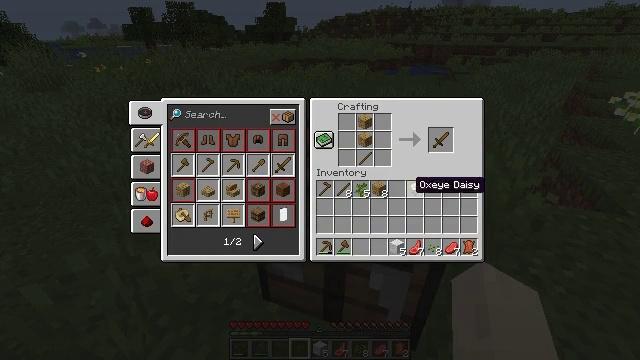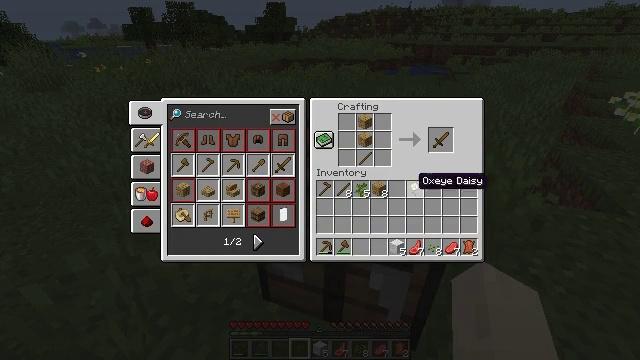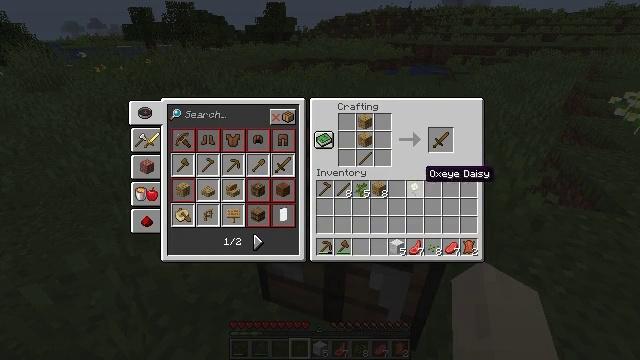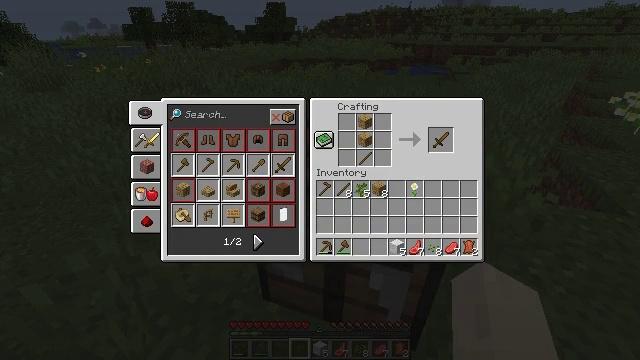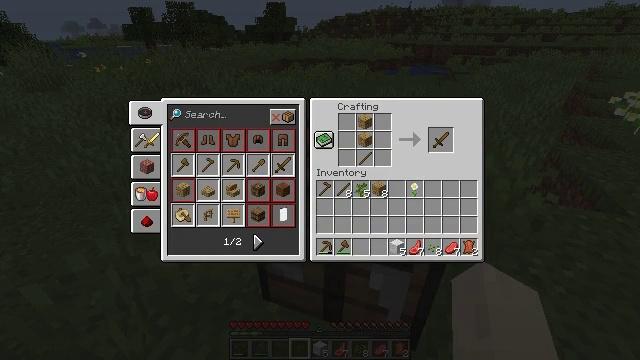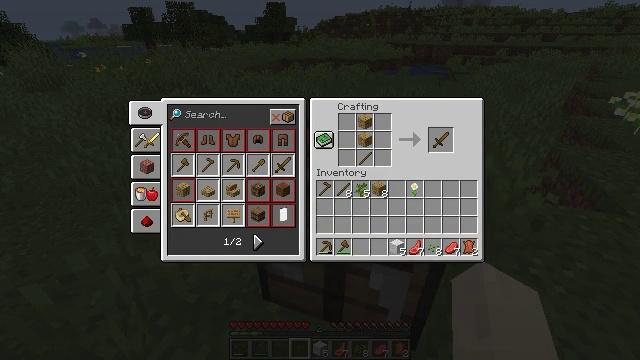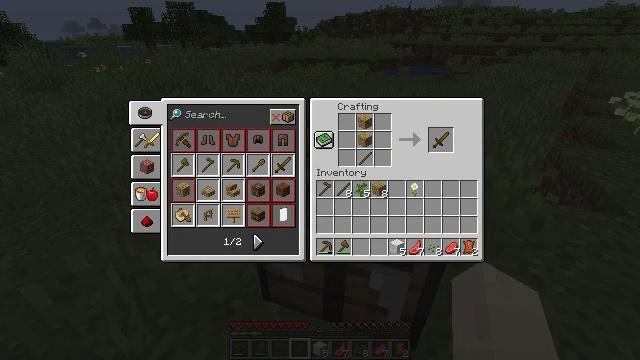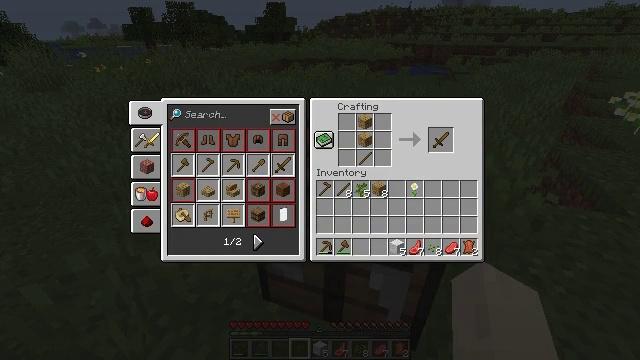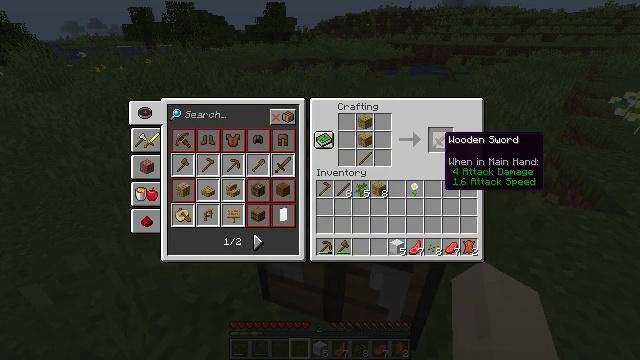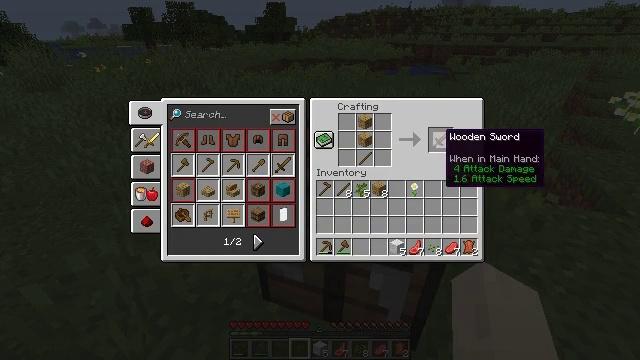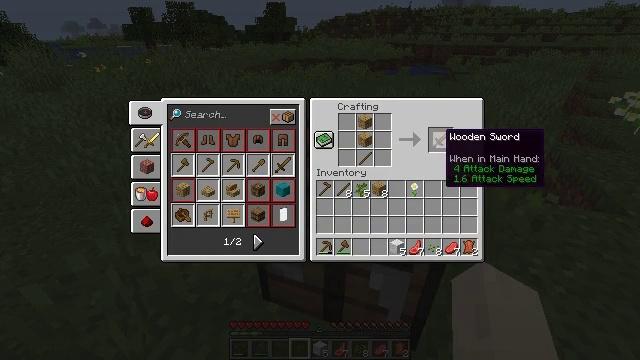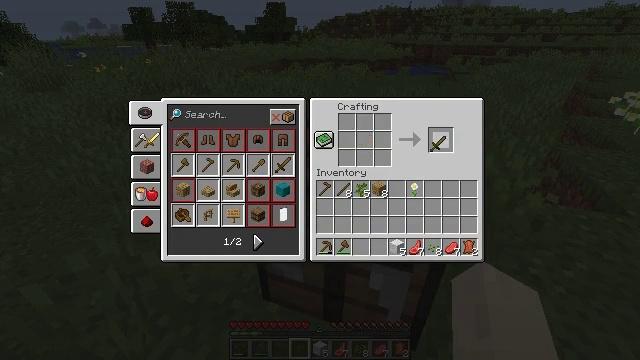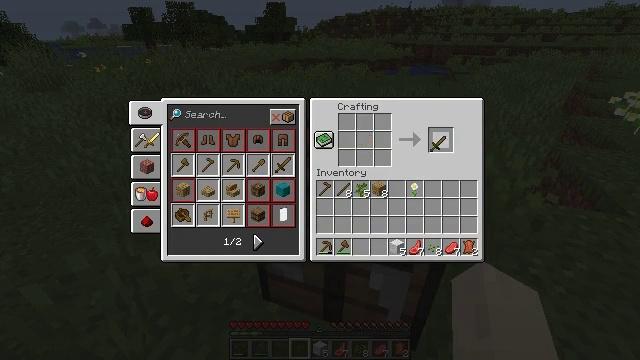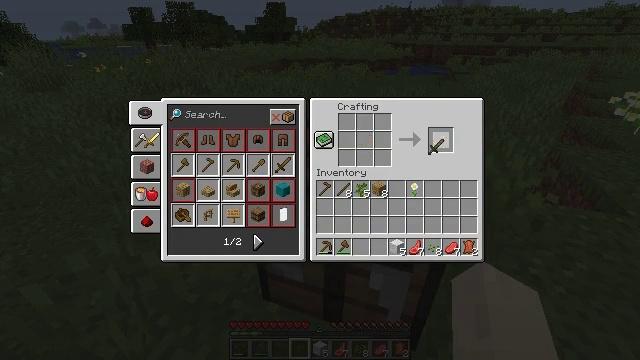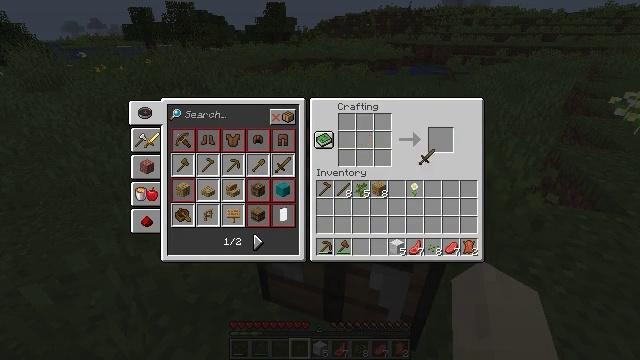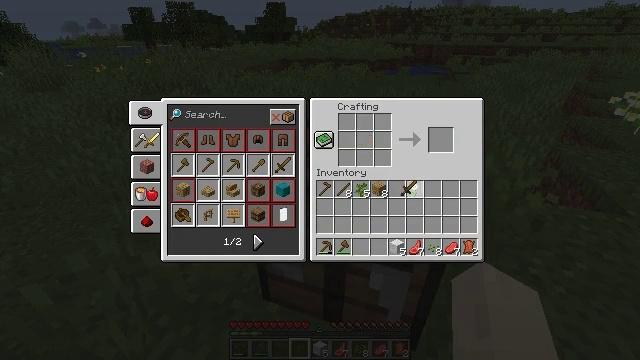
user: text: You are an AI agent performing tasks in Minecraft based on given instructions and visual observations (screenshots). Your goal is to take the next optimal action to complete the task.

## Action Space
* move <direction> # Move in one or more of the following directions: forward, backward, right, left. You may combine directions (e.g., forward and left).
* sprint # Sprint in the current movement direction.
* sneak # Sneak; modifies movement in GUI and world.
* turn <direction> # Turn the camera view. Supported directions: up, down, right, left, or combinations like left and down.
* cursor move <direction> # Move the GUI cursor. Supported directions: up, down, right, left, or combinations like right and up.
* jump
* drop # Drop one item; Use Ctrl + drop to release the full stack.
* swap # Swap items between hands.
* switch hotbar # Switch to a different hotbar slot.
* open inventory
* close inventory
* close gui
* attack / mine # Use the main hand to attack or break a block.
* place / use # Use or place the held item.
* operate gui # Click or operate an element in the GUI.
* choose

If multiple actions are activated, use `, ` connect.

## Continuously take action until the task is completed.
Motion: motion action
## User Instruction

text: Make a wooden sword using the crafting table.
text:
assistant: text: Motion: no_op
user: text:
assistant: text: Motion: cursor move right and up
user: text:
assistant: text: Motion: cursor move right and up
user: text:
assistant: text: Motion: cursor move right and up
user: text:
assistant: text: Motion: no_op
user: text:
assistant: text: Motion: no_op
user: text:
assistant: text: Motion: no_op
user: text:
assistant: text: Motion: no_op
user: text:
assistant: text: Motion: no_op
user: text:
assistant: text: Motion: no_op
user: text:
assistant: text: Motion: operate gui
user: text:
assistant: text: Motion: operate gui
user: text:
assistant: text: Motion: no_op
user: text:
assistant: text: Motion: cursor move left and down
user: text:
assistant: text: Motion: cursor move left and down
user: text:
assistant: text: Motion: no_op